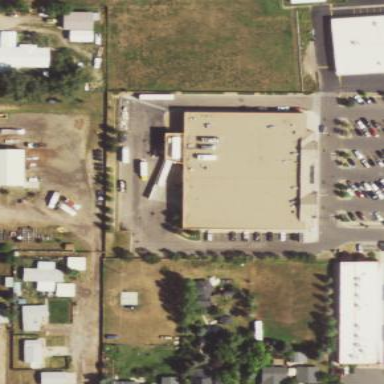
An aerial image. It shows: Retail building housing supermarket.